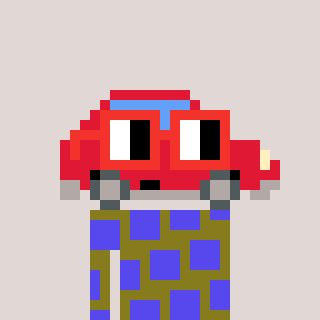
a pixel art character with square red glasses, a car-shaped head and a gunk-colored body on a warm background